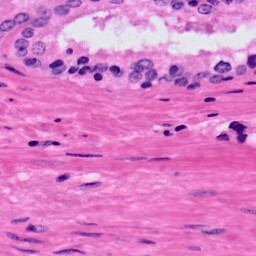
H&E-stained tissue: Prostate